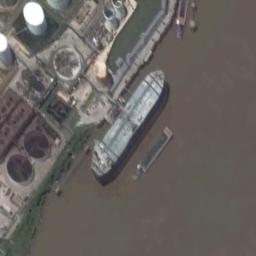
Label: ship